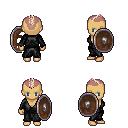
a pixel art fantasy rpg character, female body template, human, tanned skin, gray robe, metal pants, white blonde short mohawk hairstyle, shield, four views (front, back, left, right), 2x2 character sprite sheet, small pixel art, hard edges, no anti-aliasing